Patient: sex F, age 86
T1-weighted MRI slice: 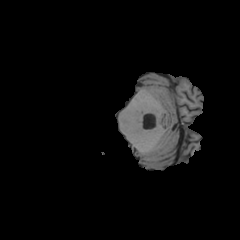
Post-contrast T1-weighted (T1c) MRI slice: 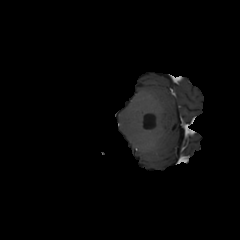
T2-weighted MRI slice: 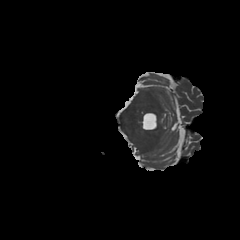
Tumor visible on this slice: no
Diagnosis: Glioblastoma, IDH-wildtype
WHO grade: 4